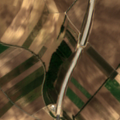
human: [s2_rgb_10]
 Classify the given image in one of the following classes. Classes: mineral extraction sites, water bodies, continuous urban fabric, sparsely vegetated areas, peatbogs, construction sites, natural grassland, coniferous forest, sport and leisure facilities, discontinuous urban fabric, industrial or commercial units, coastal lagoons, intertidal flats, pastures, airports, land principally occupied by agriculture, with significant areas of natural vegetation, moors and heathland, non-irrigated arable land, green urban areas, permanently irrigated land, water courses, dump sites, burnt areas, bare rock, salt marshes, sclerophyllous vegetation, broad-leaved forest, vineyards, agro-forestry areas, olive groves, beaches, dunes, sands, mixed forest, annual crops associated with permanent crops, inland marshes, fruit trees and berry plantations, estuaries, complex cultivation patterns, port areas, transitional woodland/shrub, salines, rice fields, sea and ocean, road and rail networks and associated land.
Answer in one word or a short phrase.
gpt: construction sites, non-irrigated arable land